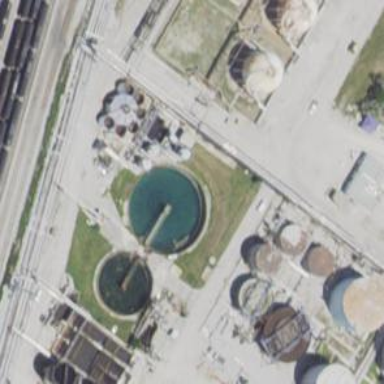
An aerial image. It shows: Storage tank that is man-made.